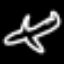
Label: airplane